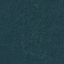
Land use / land cover: Forest